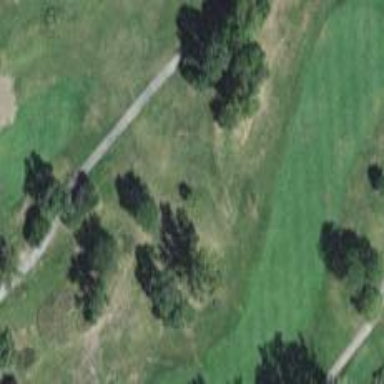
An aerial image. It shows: Well-maintained golf fairway within grassy area designated for the sport of golf.